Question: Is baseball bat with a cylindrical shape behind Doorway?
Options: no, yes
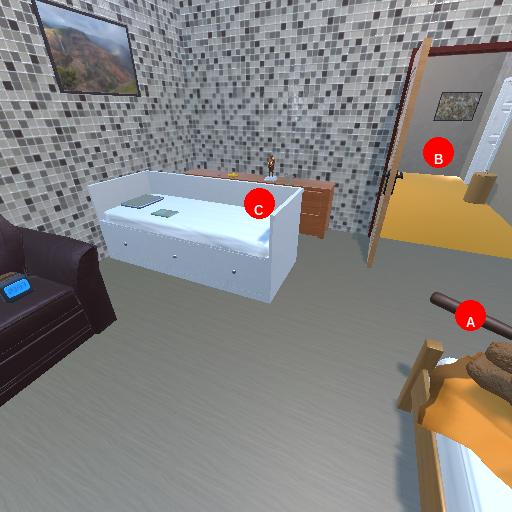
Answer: no